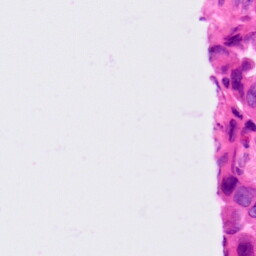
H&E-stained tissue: Lung